Question: I am trying to set default launch images from general setting section for my project using xcode 5.
Issue is when I am trying to set launch images for ios 6.1 and prior retina of iPhone and iPad, xcode is forcing me to rename the file name from Default~ipad@2x.png to Default.png and Default~iphone@2x.png to Default.png for iphone. But if both the files having same name get loaded then it is not showing proper launch images as per device type.
Can anyone guide me for the same? I have attached screenshot of error for more information.
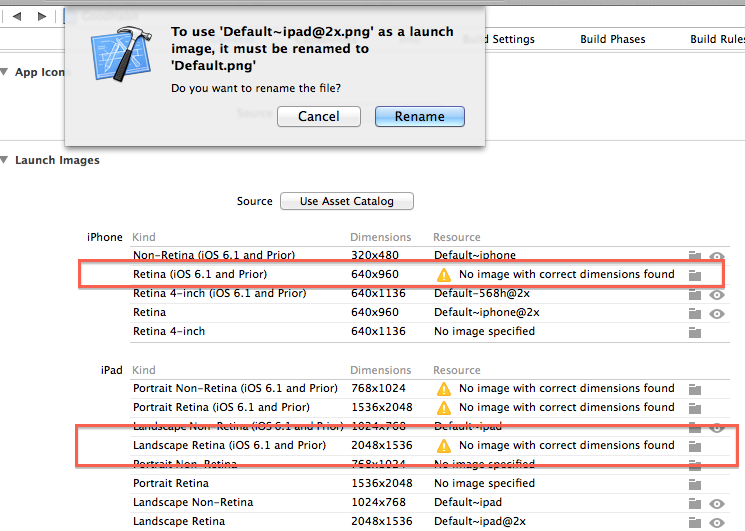
Answer: Try this. Set the names to Default@2x~ipad.png and Default@2x~iphone.png